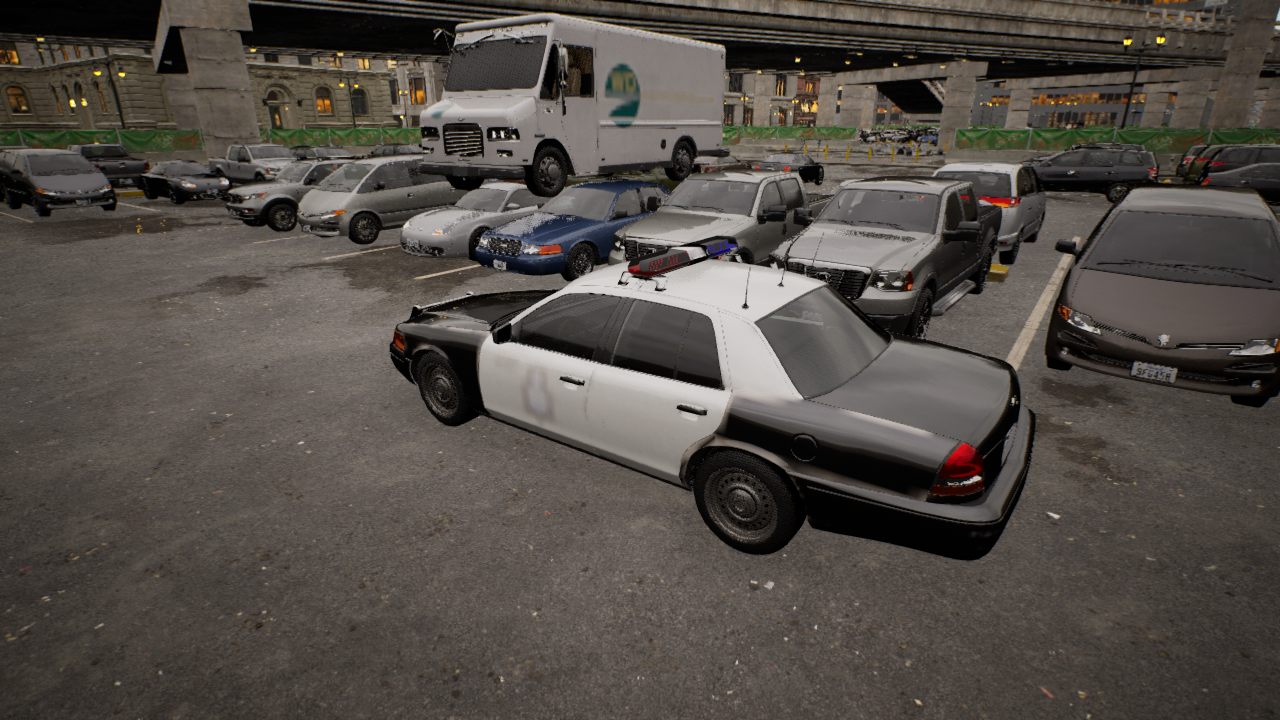
Venue: arterial
Lighting: golden hour
Vehicle rig: sedan